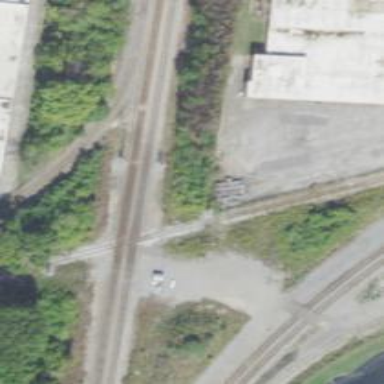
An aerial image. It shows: Railway crossing.